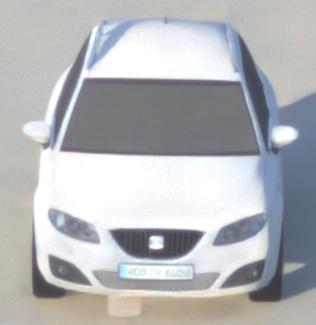
Make: SEAT
Model: Exeo ST 1.6
Detailed model: Exeo (3R) ST
Model produced from: 2010/05
Model produced until: 2010/08
Doors: 5
Color: white
Road condition: dry road
Daytime: sunrise or sunset
Contrast: low contrast